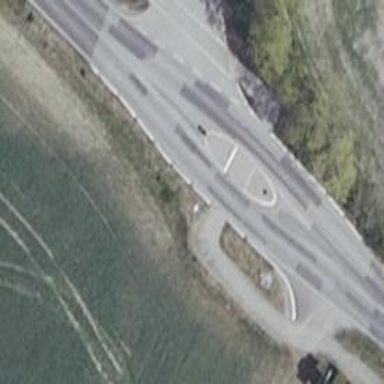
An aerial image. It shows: Primary road with asphalt surface.